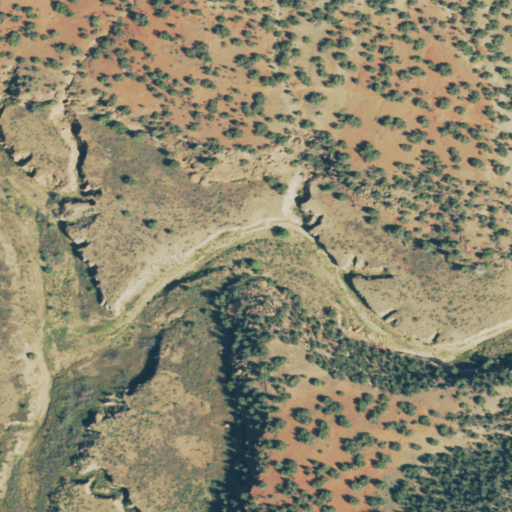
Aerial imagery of valley in Colorado named Trough Canyon containing shrub and evergreen forest